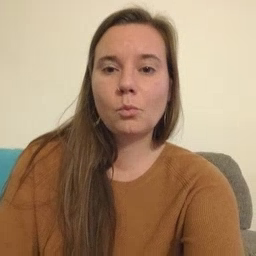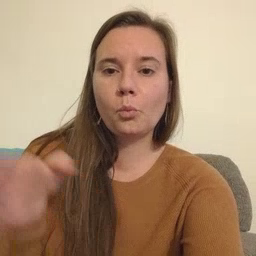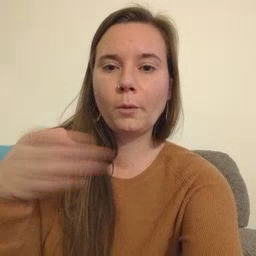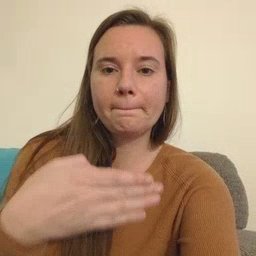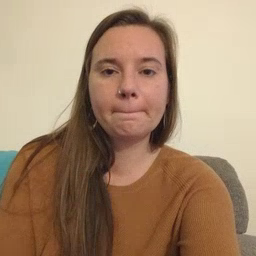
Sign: room